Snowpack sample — Loveland Pass, Silver Plume, Colorado, USA (1/12/25, 11:40 AM MST)
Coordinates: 39.66, -105.88
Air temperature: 7 °F
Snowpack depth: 140 cm
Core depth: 10 cm
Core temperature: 41 °F
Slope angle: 11°, slope face: 30°
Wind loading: high
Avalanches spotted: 2
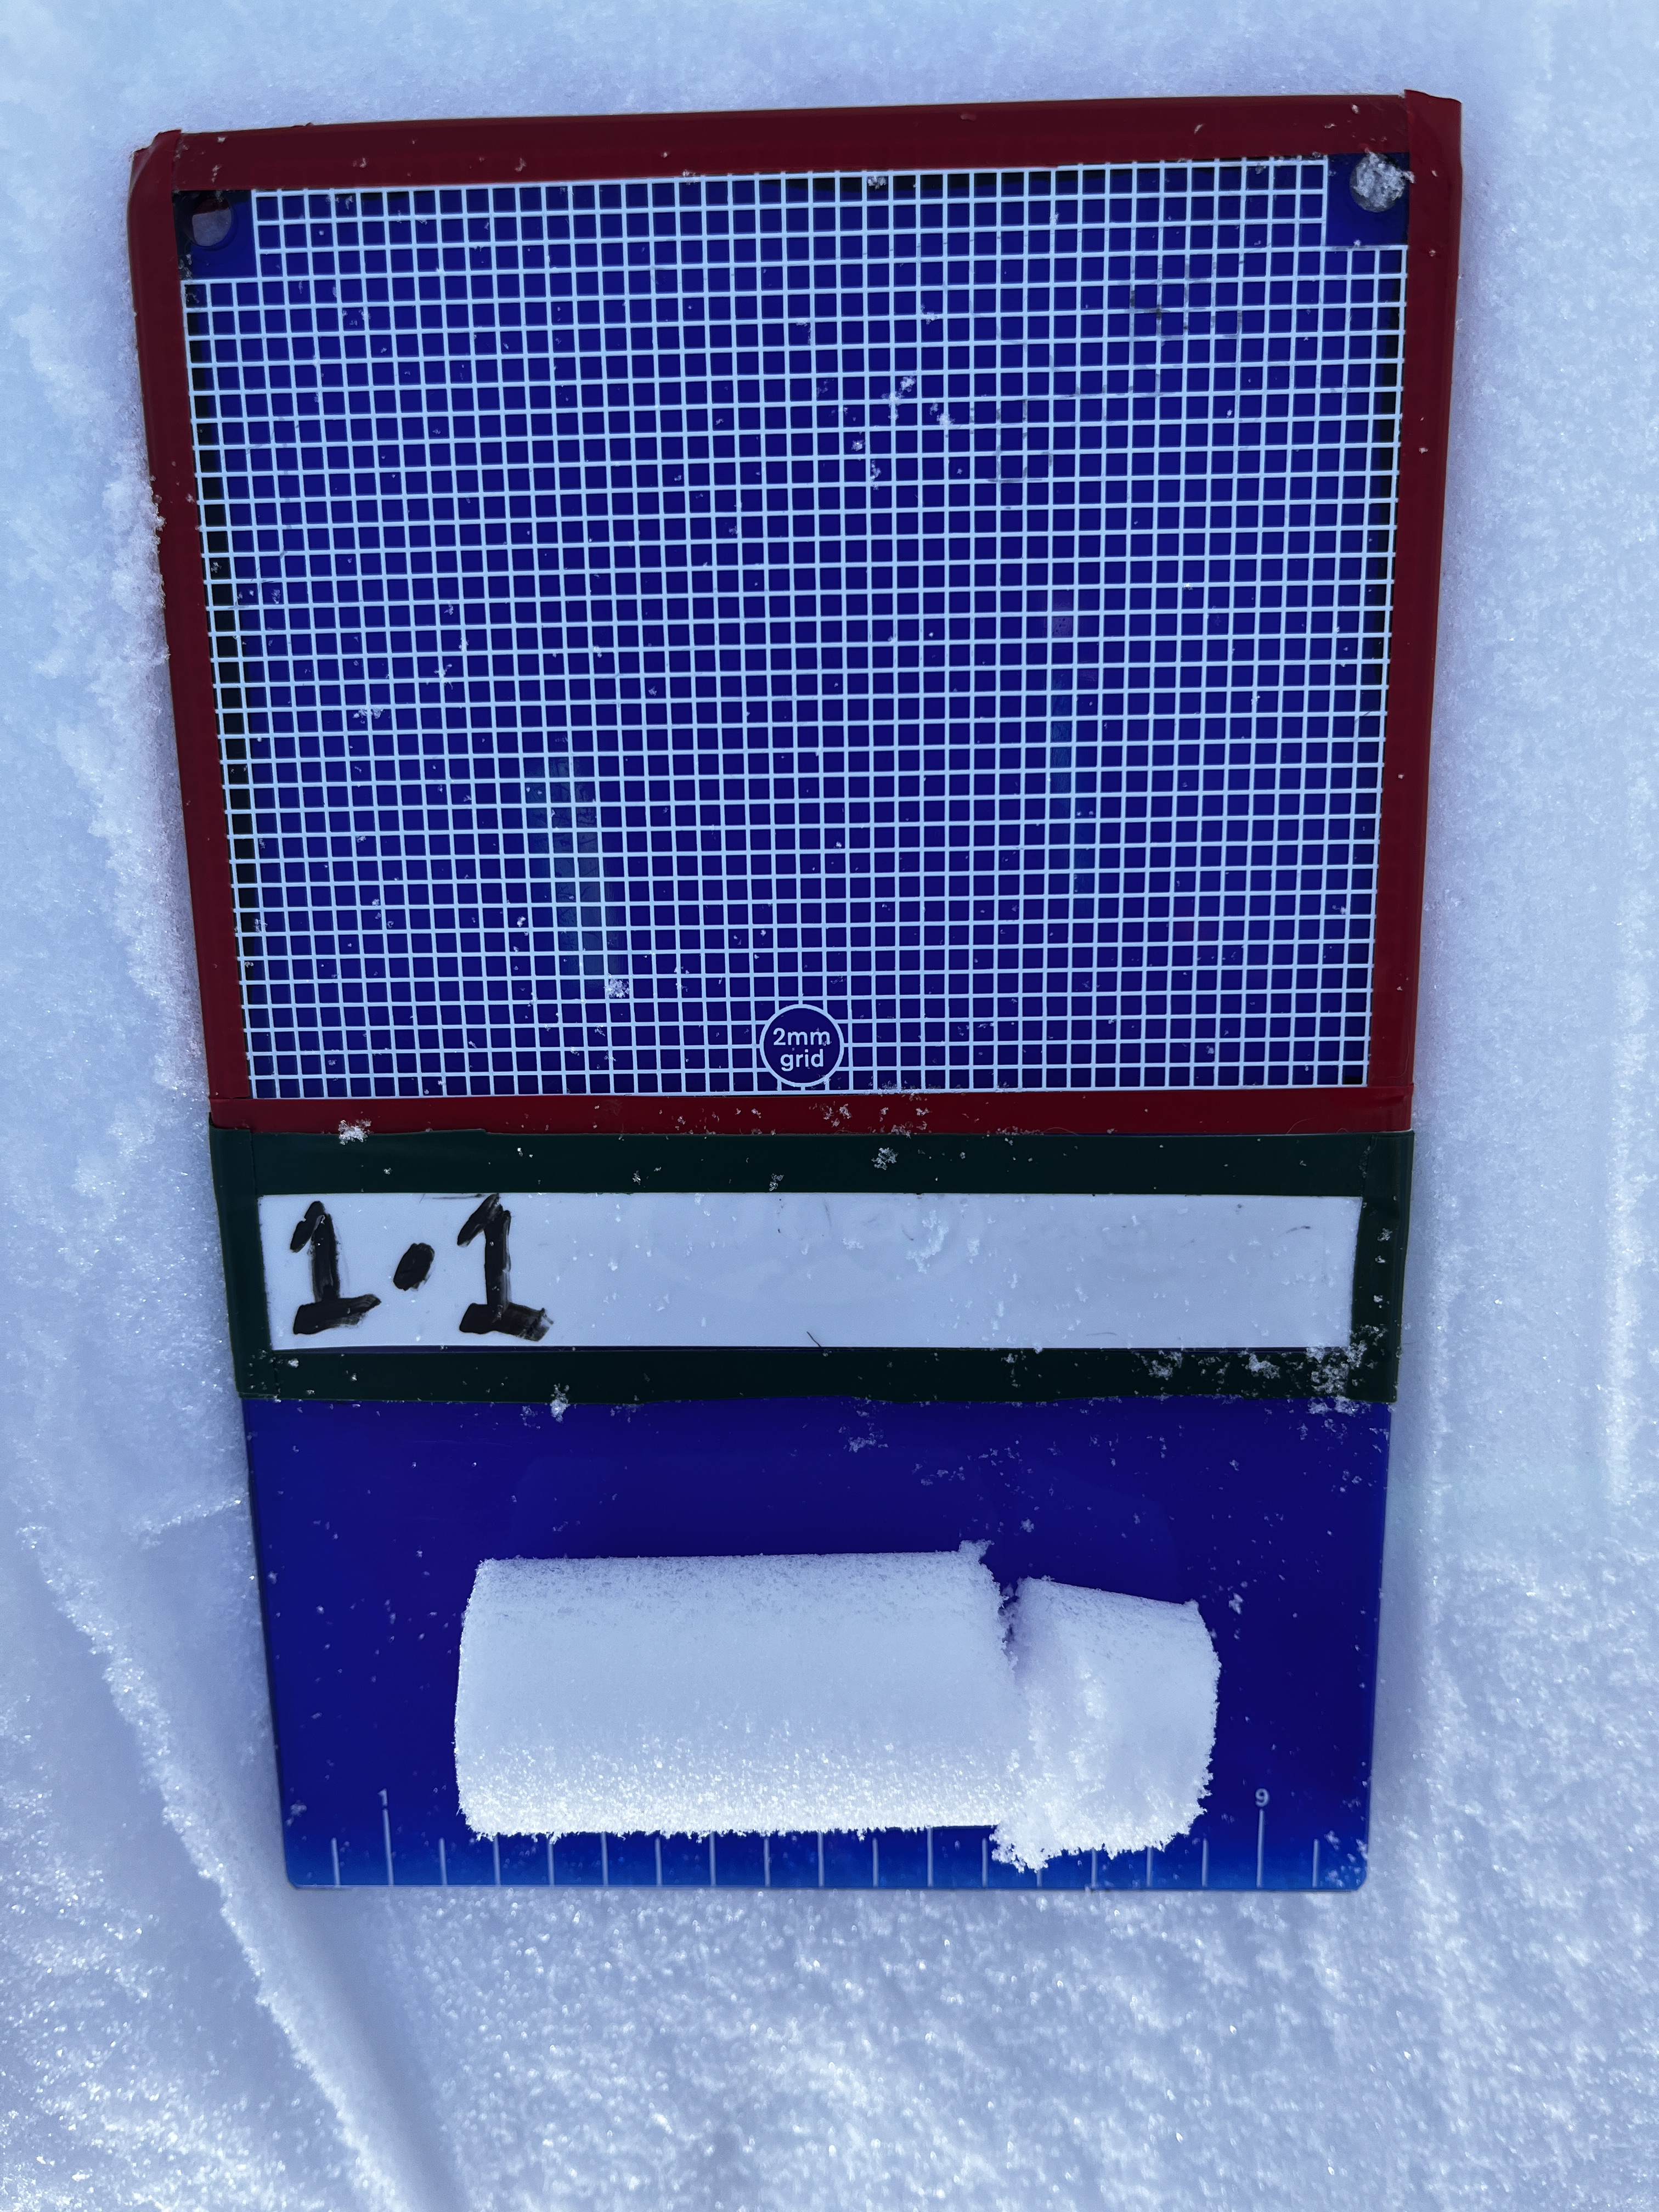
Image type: crystal_card
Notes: Pilot using slightly modified coring method that took too large segment for snow profile picturing, advised not to use in higher level models. Two avalanche on south face nearby, partially cloudy with light snow in the last 24 hours. Lots of wind loading on eastern features.